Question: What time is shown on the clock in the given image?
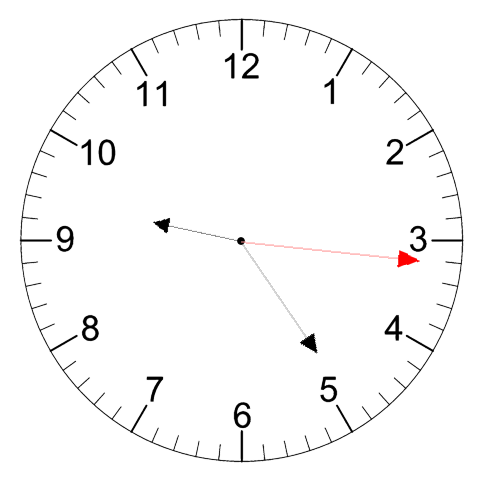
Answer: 09:24:16